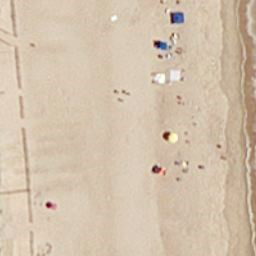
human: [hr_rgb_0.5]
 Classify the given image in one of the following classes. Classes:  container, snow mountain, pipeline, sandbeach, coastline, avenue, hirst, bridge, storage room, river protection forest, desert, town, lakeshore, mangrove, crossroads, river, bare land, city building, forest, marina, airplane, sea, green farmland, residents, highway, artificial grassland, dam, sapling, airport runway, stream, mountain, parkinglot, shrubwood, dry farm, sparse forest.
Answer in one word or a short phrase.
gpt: sandbeach